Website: bh-photo
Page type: cart
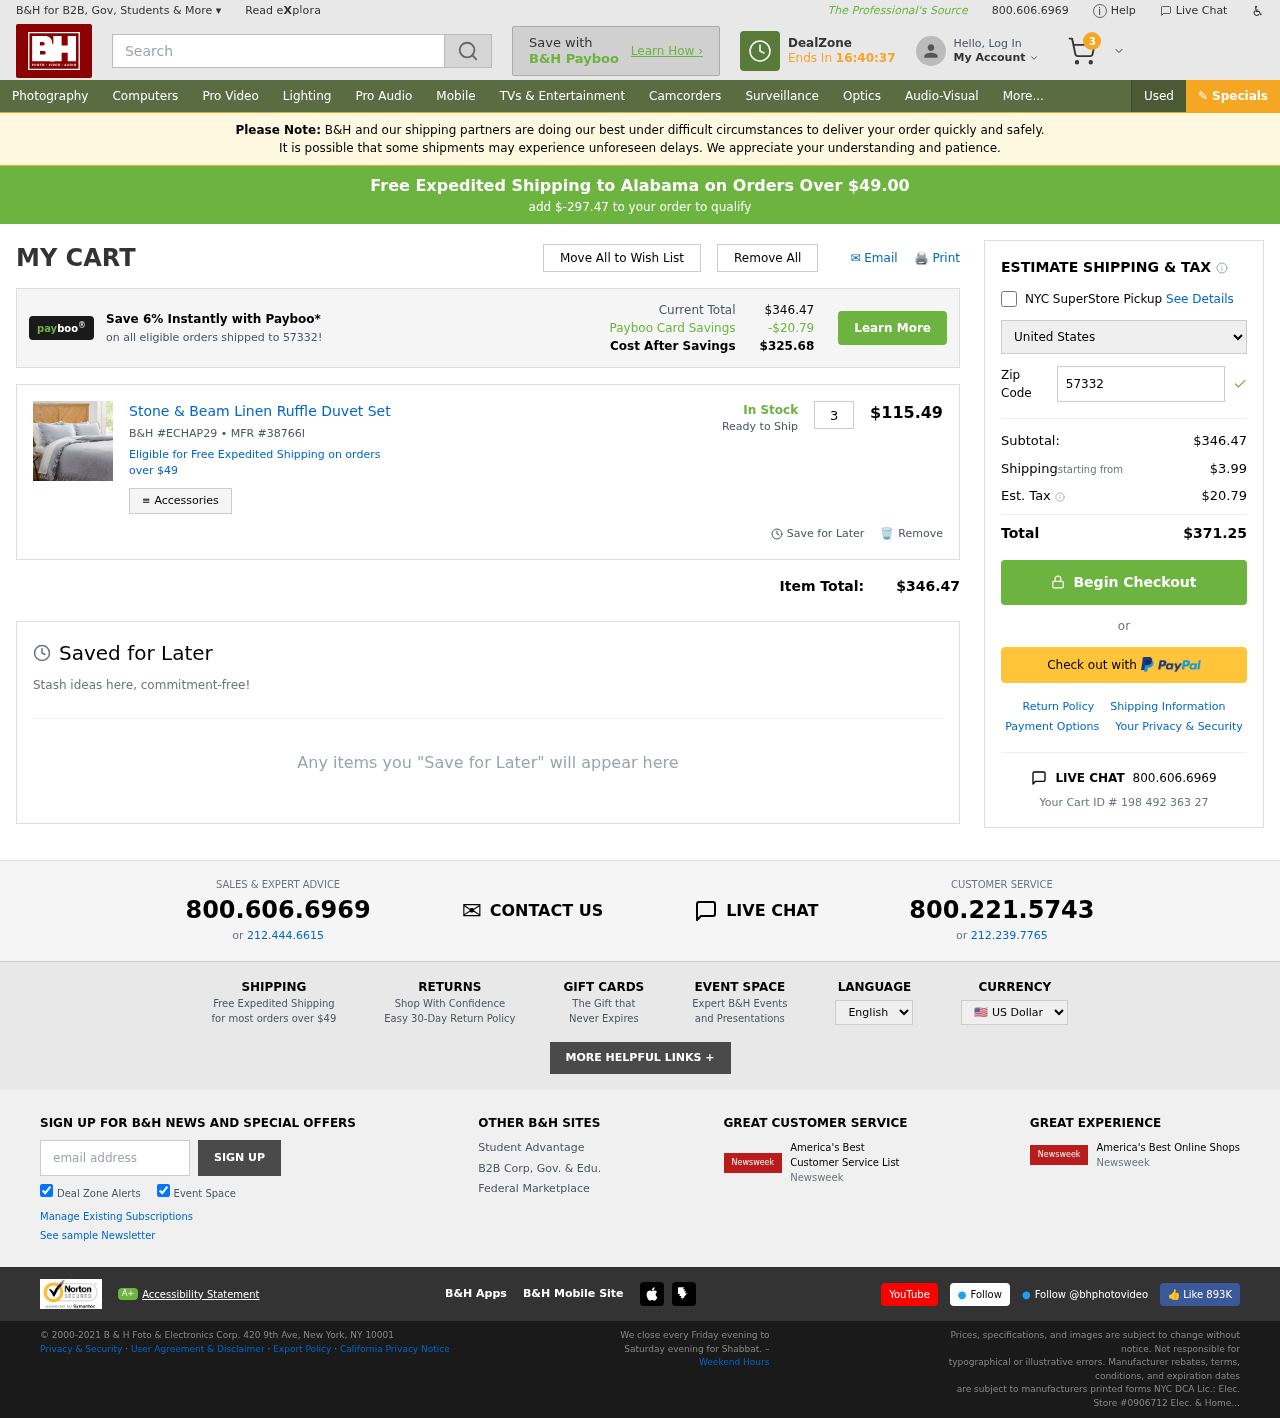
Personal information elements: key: PII_COUNTRY
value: United States
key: PII_POSTCODE
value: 57332
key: PII_STATE
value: Alabama
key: PII_POSTCODE_FULL
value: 57332
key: PII_POSTCODE_NUMERIC
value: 57332
Product elements: key: PRODUCT1_NAME
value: Stone & Beam Linen Ruffle Duvet Set
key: PRODUCT1_PRICE
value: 115.49
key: PRODUCT1_QUANTITY
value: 3
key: PRODUCT1_SKU
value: ECHAP29
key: PRODUCT1_MFR
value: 38766I
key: PRODUCT1_AVAILABILITY
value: In Stock
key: PRODUCT1_SHIP_STATUS
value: Ready to Ship
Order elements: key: ORDER_NUM_ITEMS
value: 3
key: FREE_SHIPPING_THRESHOLD
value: $-297.47
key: ORDER_SUBTOTAL
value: $346.47
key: ORDER_SHIPPING_COST
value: $3.99
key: ORDER_TAX
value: $20.79
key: ORDER_TOTAL
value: $371.25
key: ORDER_ID
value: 198 492 363 27
Search elements: key: HEADER_SEARCH
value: Search
Other elements: key: PAYBOO_SAVINGS
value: -$20.79
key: COST_AFTER_SAVINGS
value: $325.68